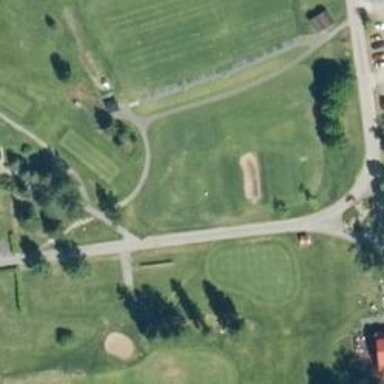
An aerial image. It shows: Service road designated as golf cart path.